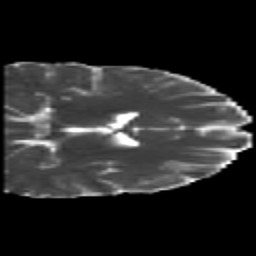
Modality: MD
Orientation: coronal
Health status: healthy
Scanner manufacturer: siemens
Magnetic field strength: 3 T
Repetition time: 10 s
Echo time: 0.092 s